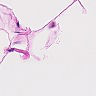
Metastatic tissue present: no